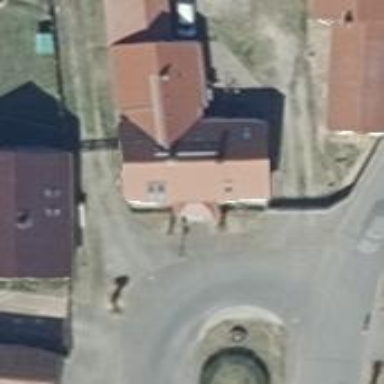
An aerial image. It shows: House with multiple parts.